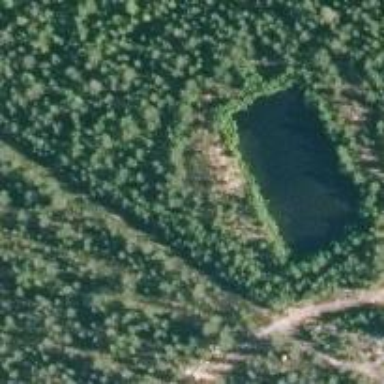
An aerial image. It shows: Pond surrounded by natural water basin.